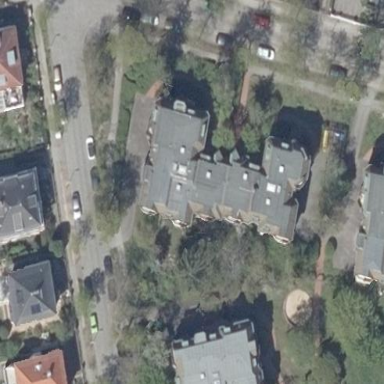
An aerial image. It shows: Unique apartment building with quadruple saltbox roof shape.